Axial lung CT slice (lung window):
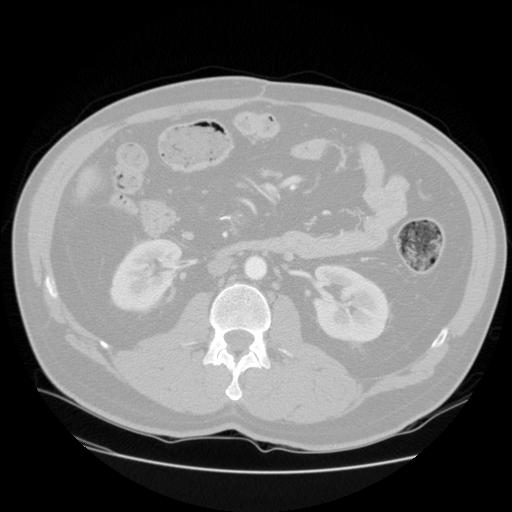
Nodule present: no